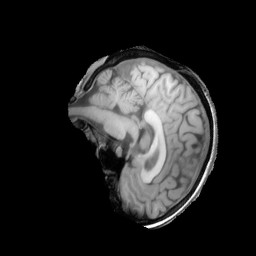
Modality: T1w
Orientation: sagittal
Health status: ill
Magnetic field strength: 3 T